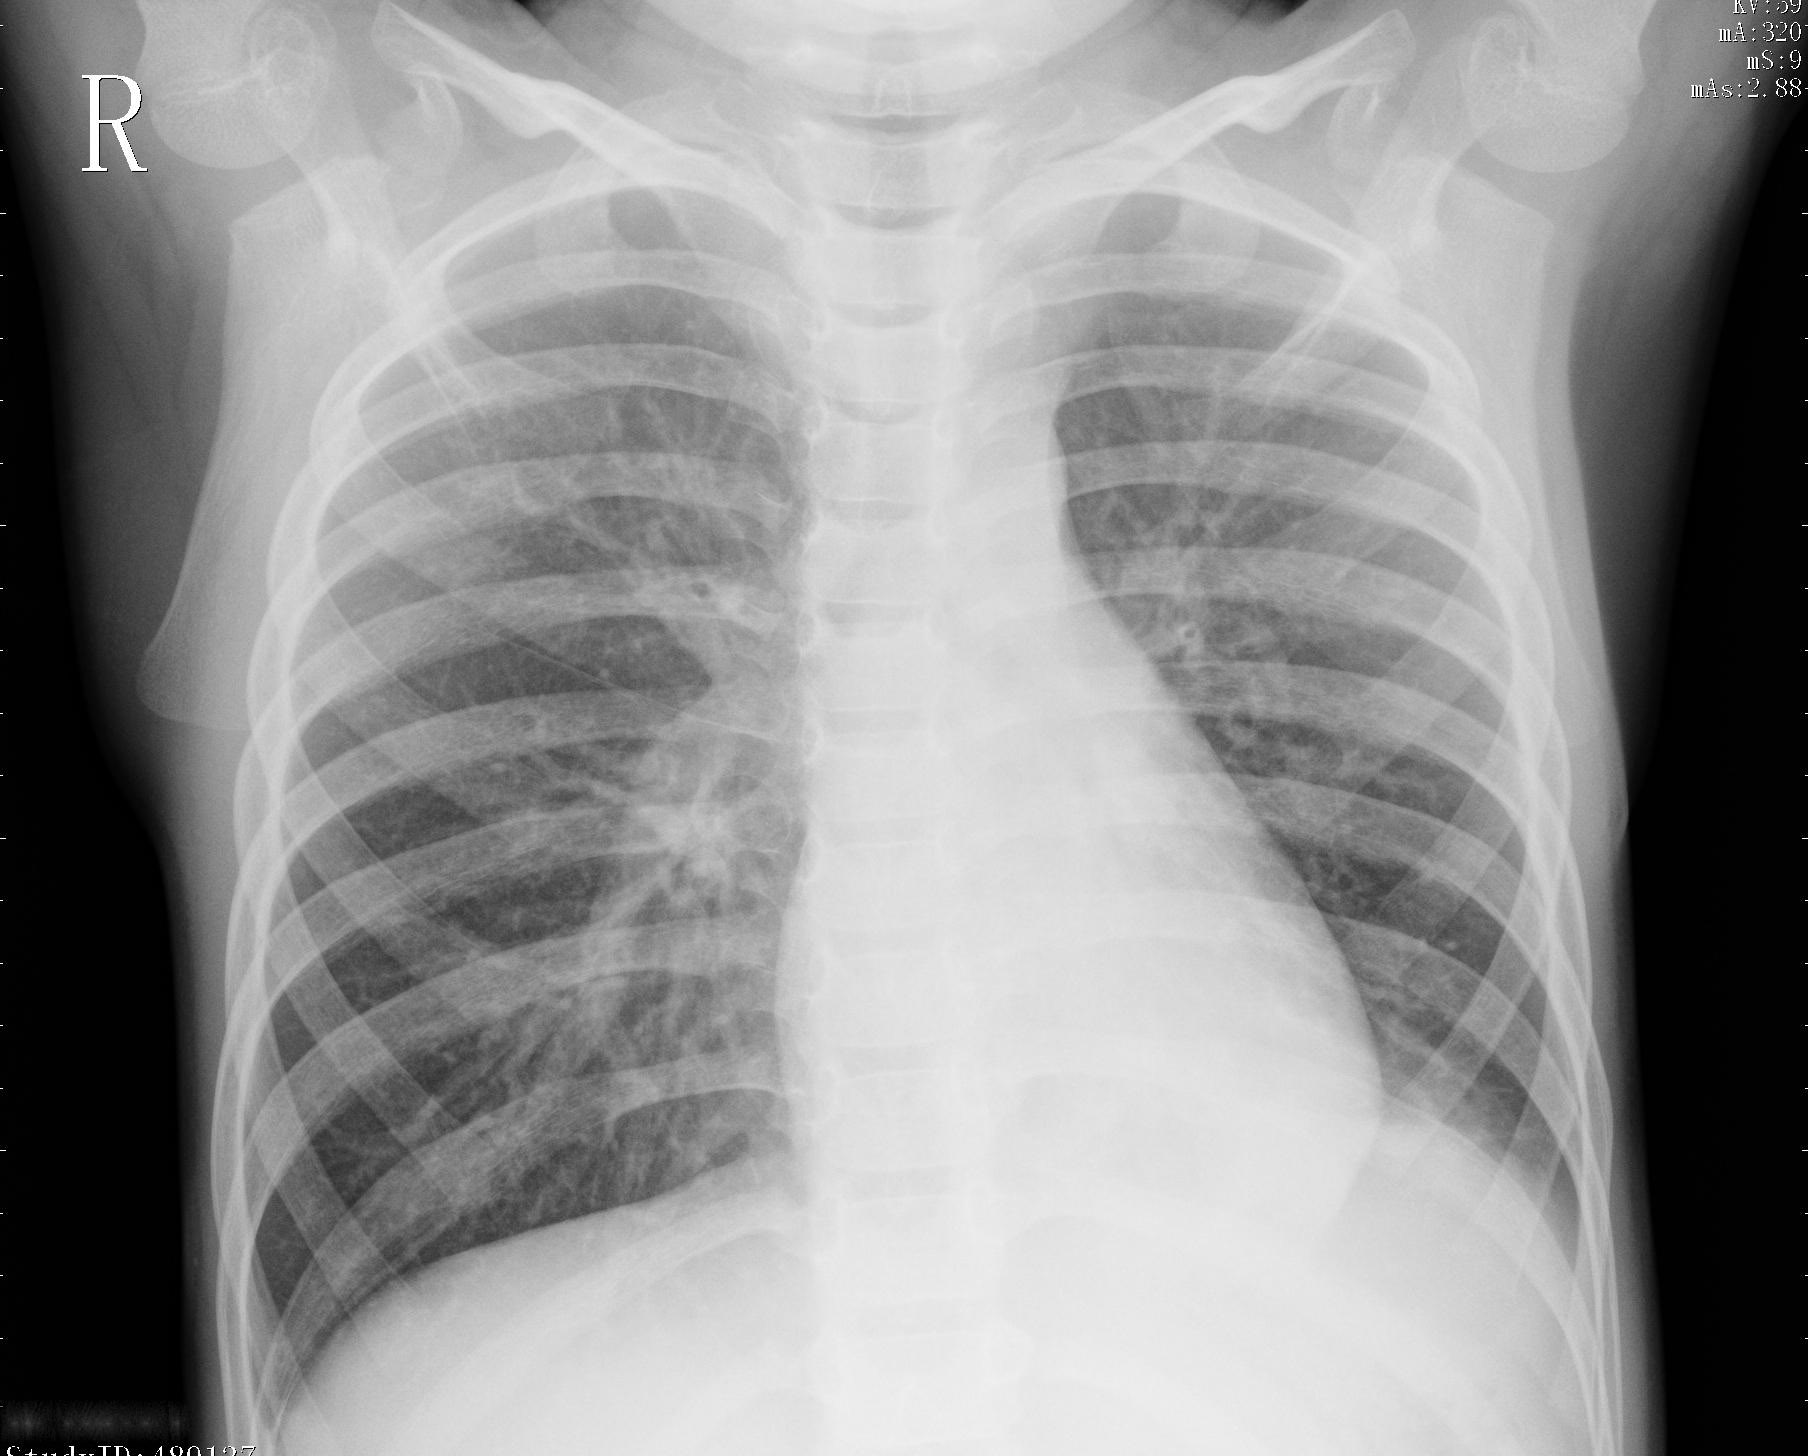
Diagnosis: PNEUMONIA